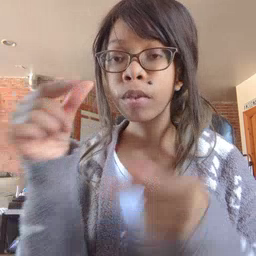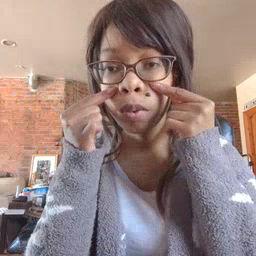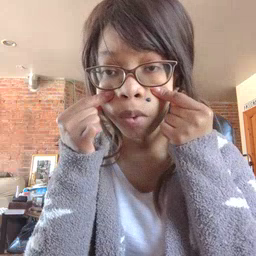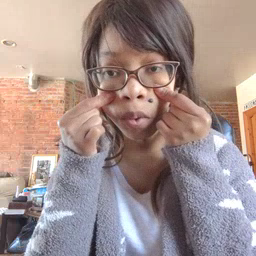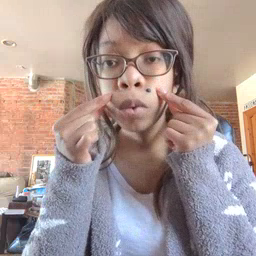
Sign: cheek